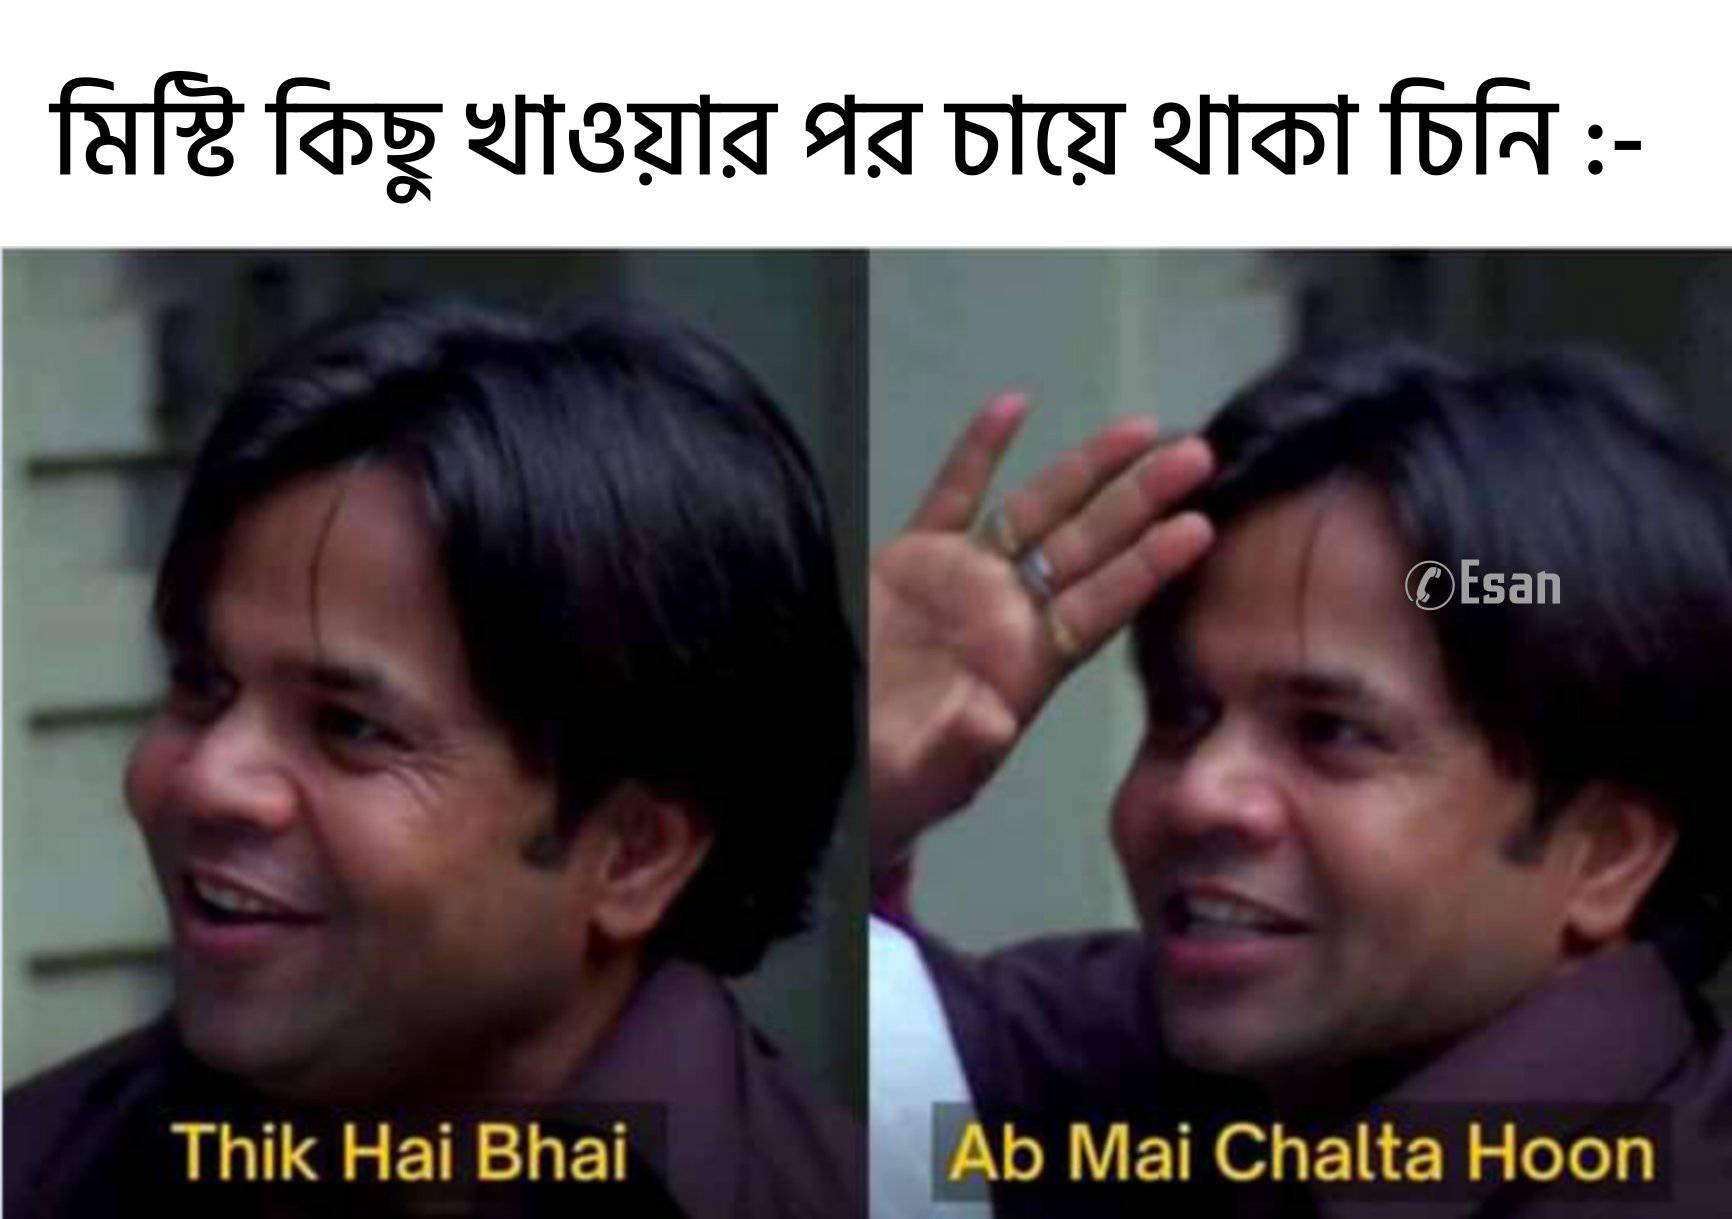
Caption: মিষ্টি কিছু খাওয়ার পর চায়ে থাকা চিনি :    Thik Hai Bhai     Ab Mai Chalta Hoon
Label: non-hate